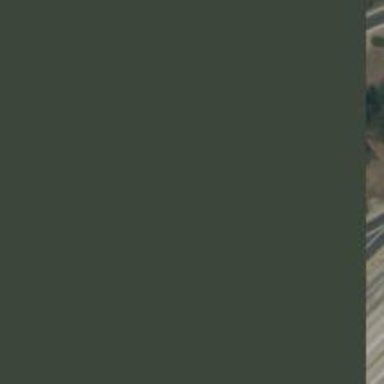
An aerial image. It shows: Motorway link.